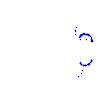
Particle: proton